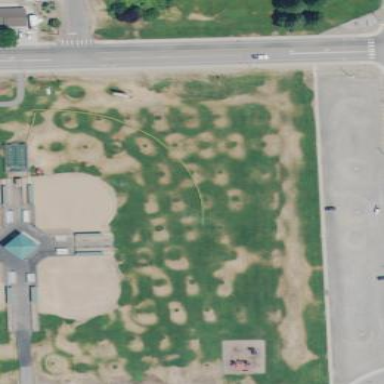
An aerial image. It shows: Baseball pitch for leisure and sports activities.